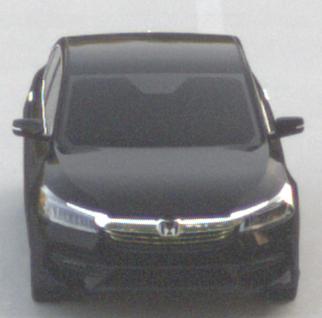
Make: Honda
Model: Accord Hybrid
Detailed model: 9. Generation
Model produced from: 2015
Model produced until: 2019
Doors: 4
Color: black
Road condition: dry road
Daytime: sunrise or sunset
Contrast: low contrast